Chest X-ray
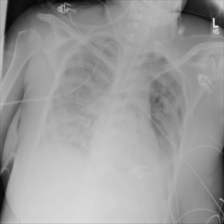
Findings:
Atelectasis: negative
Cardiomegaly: negative
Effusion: negative
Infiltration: negative
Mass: negative
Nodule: negative
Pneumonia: positive
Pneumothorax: negative
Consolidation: negative
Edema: positive
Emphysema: negative
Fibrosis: negative
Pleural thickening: negative
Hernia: negative